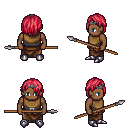
a pixel art fantasy rpg character, male body template, human, dark skin, leather chest armor, robe skirt, ruby red bangs hairstyle, iron tiara, metal boots, spear, four views (front, back, left, right), 2x2 character sprite sheet, small pixel art, hard edges, no anti-aliasing